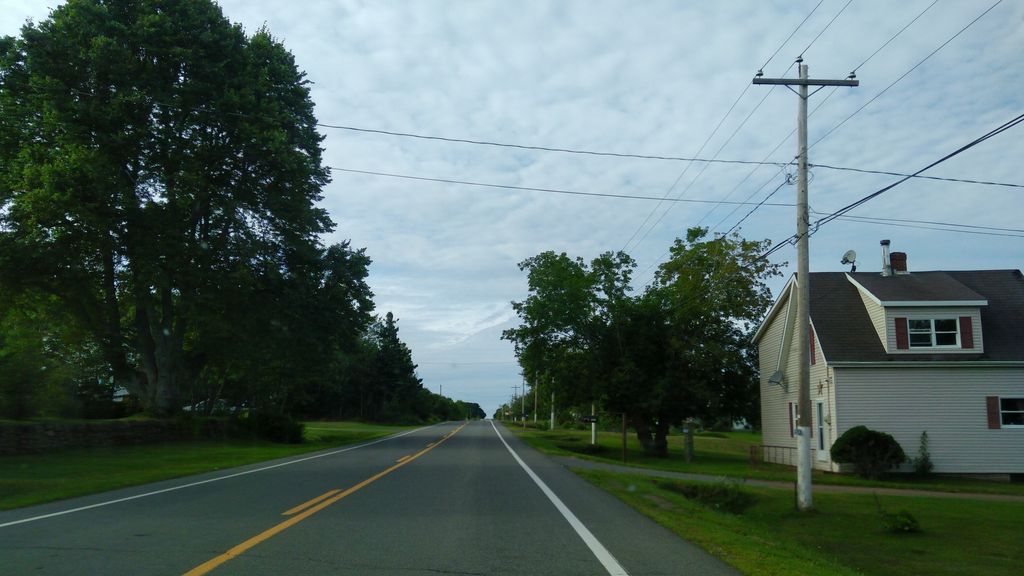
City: charlottetown